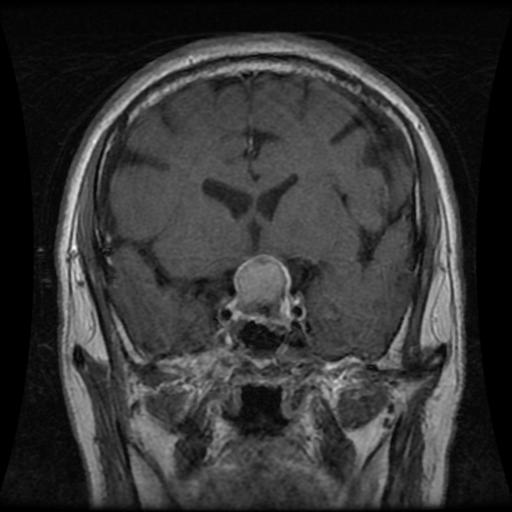
Label: pituitary